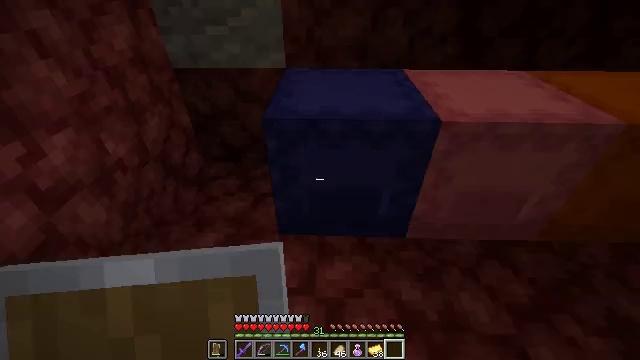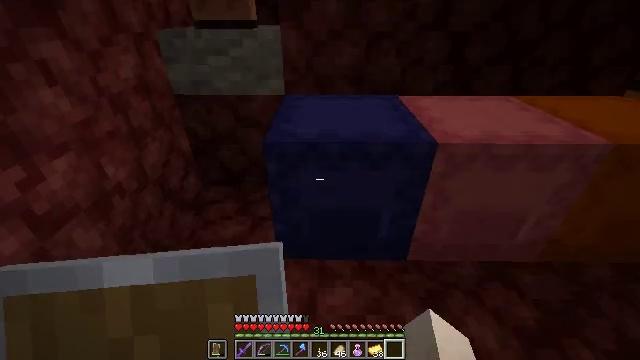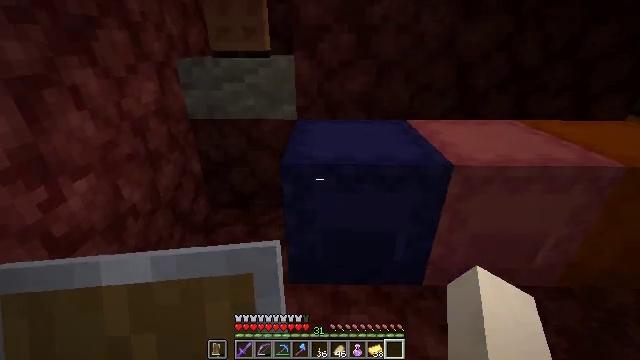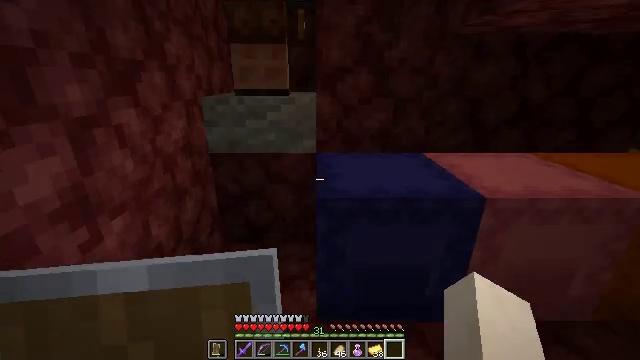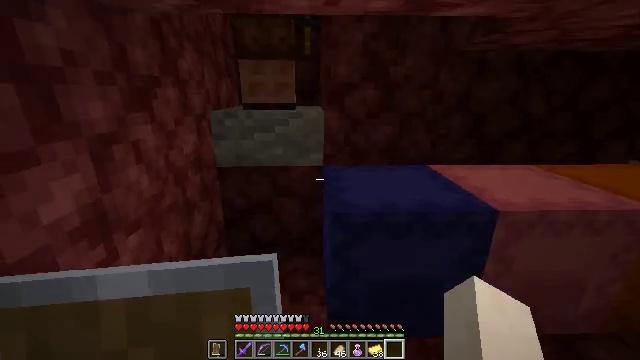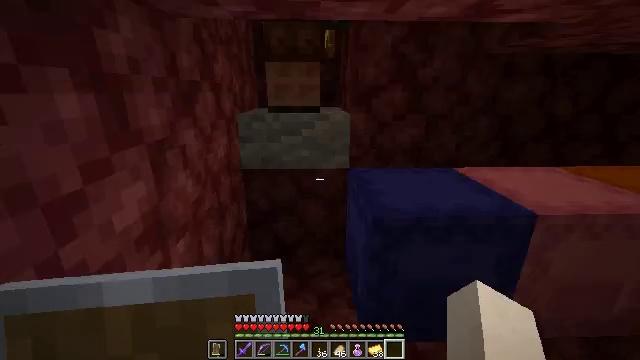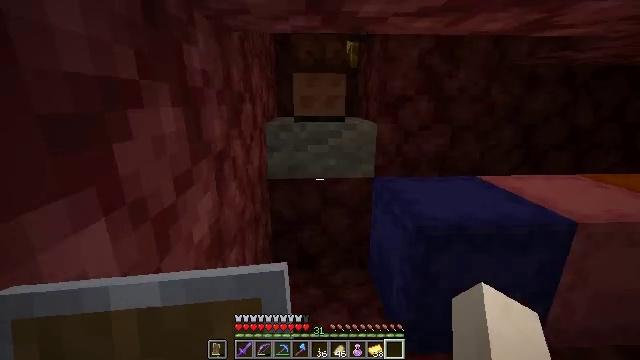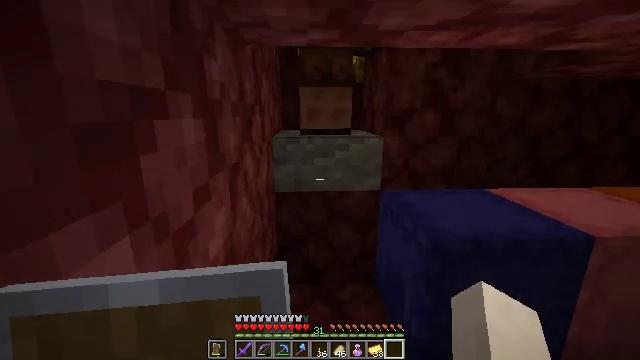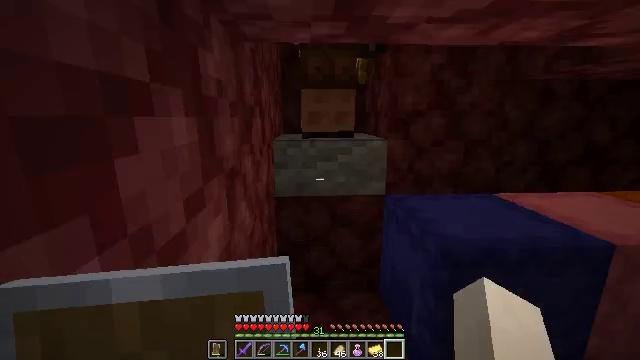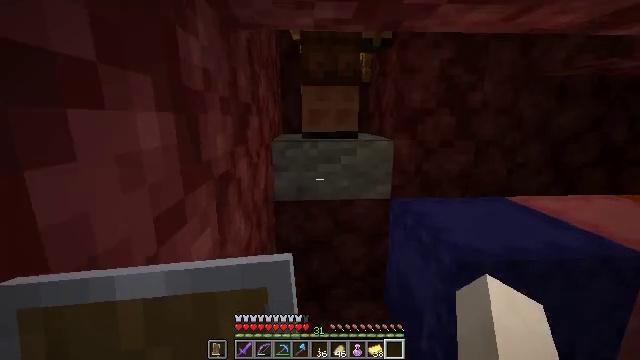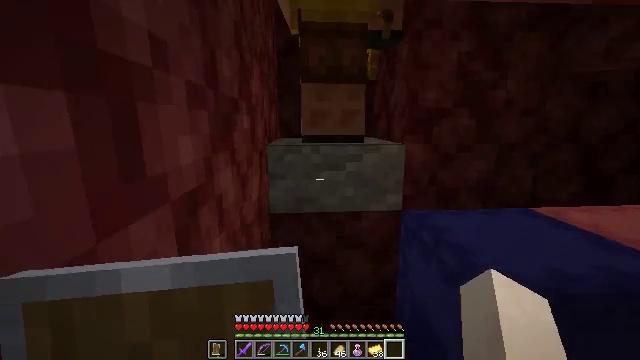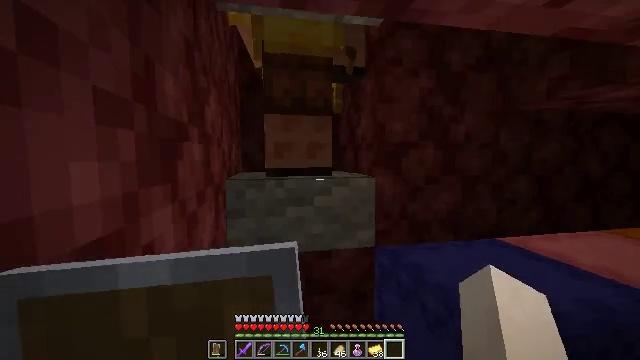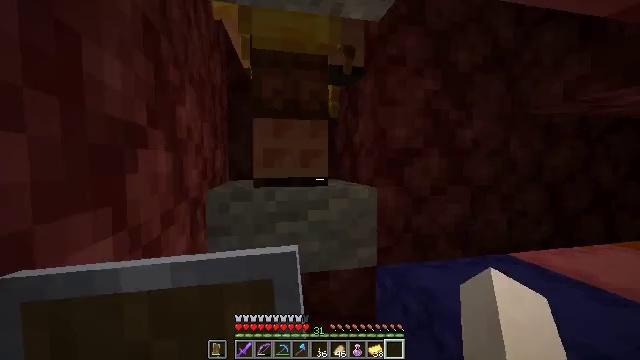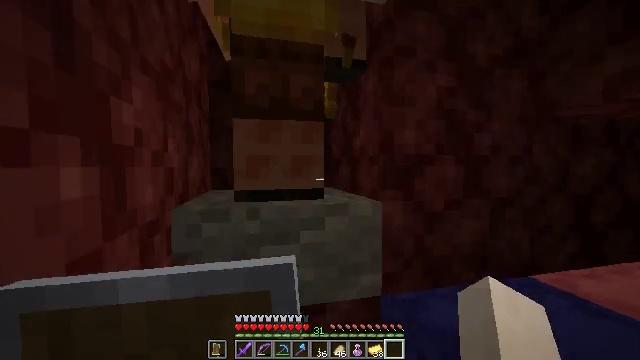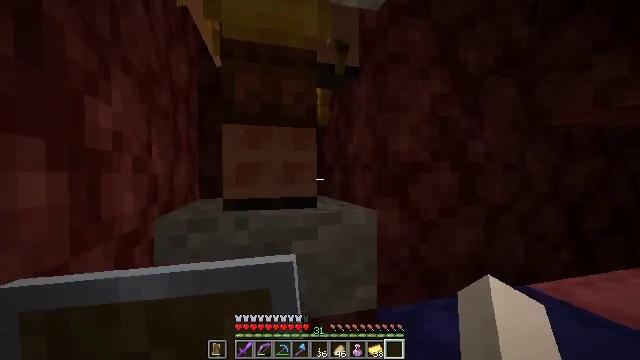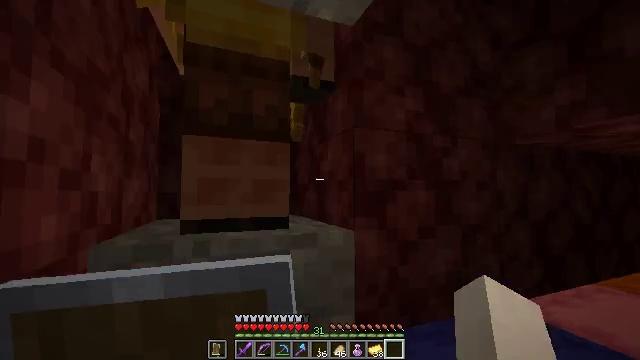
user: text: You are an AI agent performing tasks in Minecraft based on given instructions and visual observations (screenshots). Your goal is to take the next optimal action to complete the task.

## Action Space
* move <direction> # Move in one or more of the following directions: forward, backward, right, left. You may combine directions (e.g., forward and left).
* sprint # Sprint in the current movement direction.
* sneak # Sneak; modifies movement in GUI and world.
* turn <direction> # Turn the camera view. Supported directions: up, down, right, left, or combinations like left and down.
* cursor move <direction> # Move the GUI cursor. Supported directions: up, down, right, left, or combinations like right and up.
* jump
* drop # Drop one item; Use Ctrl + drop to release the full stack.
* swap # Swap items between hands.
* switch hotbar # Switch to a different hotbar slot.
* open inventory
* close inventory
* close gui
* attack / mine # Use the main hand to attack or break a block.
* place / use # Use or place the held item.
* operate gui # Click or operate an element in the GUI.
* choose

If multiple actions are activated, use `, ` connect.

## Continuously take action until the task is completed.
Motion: motion action
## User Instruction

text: Remove a gold ingot from the inventory.
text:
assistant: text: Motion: move left, turn right and up
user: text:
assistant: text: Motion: move left, turn up
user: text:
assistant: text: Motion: move left, turn right and up
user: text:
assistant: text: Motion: move left, turn right and up
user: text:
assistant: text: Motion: move left
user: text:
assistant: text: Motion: move left, turn up
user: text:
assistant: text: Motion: move forward and move left, turn up
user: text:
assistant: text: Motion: move forward and move left
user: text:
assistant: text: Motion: move forward
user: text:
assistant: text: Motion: move forward
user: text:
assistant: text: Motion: move forward, turn right and up
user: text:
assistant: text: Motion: move forward, turn right and up
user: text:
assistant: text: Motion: move forward, turn right
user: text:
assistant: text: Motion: turn right and up
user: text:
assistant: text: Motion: turn right and up
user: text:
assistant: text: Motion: turn right and up
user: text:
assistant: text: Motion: turn right and up
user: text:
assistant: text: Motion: turn right and up
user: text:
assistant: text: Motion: turn right and up
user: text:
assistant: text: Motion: no_op
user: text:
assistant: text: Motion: no_op
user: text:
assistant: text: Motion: move right
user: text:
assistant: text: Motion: move right, turn left
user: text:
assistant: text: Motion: move right, turn left and down
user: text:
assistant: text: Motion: move right, turn left and down
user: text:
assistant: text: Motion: move back and move right
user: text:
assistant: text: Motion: move back and move right, turn left and down
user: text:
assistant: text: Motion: move back, turn left and down
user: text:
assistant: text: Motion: turn left and down
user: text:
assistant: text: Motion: turn down